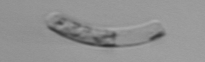
Label: Guinardia_striata